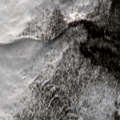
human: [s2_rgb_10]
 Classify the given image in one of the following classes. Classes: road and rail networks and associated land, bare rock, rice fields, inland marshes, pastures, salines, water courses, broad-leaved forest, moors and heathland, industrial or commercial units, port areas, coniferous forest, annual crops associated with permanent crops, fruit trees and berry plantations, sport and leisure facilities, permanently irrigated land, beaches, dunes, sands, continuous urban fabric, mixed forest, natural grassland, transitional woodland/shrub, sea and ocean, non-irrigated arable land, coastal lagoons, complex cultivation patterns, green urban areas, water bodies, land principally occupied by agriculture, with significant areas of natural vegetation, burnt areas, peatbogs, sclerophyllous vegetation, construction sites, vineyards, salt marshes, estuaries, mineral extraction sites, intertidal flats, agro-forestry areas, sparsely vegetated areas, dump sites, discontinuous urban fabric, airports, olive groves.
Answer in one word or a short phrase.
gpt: coniferous forest, mixed forest, bare rock